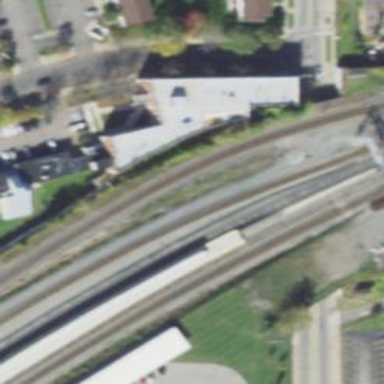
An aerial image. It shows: Historic railway platform.